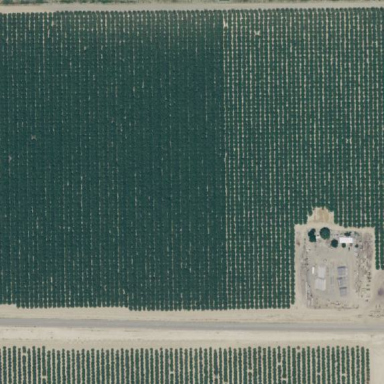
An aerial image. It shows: Almond orchard with rows of almond trees.